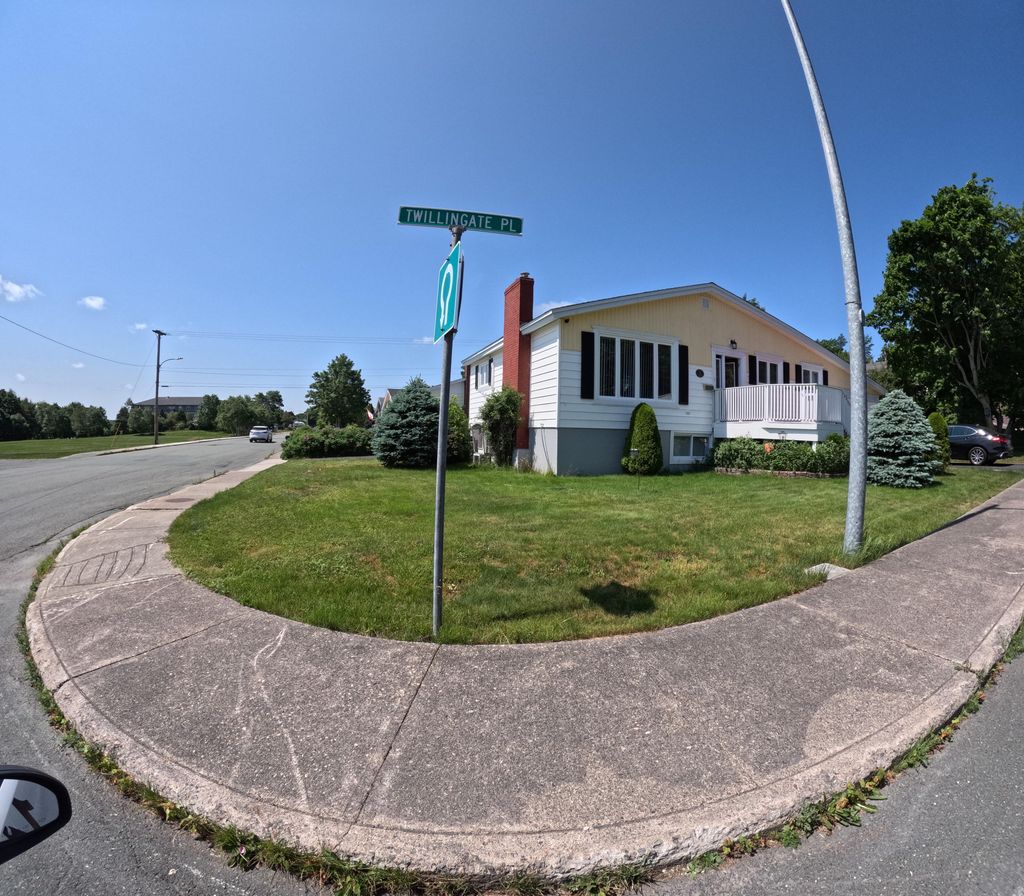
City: st_johns